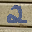
Label: 2